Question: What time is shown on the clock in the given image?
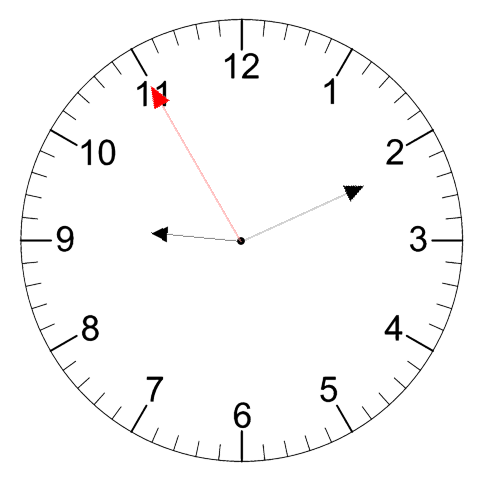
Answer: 09:10:55